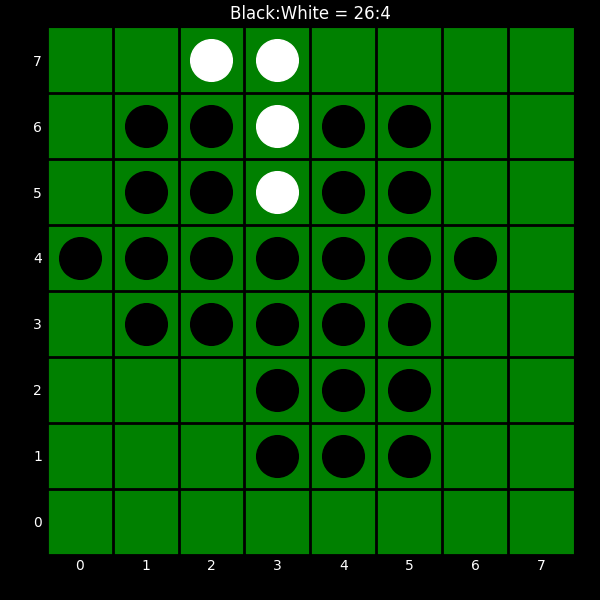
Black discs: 26
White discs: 4